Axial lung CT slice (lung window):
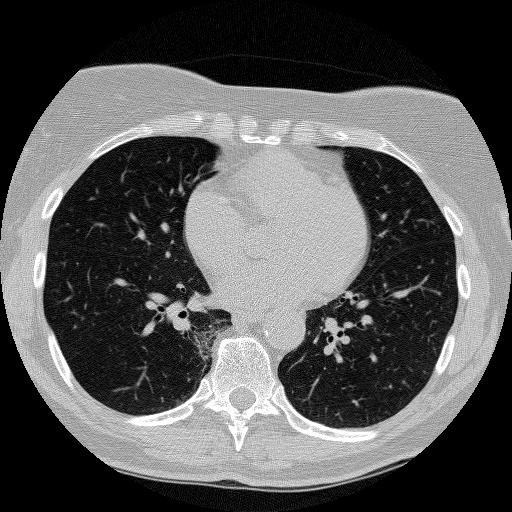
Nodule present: no